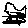
Label: bird